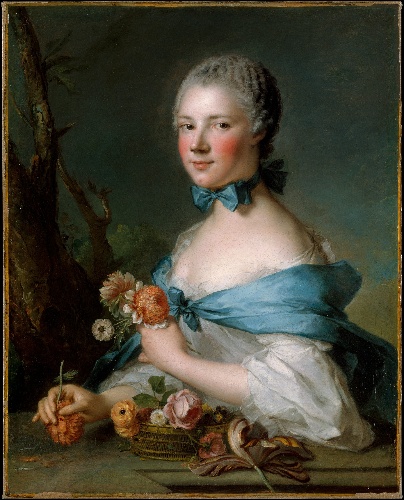
Title: Portrait of a Woman
Artist: Jean Marc Nattier
Artist bio: French, Paris 1685–1766 Paris
Date: 1753
Object type: Painting
Classification: Paintings
Medium: Oil on canvas
Dimensions: 31 1/2 x 25 1/4 in. (80 x 64.1 cm), with later additions of 1 1/4 in. (3.2 cm) at bottom, 1 in. (2.5 cm) at left, and 1/2 in. (1.3 cm) at right
Department: European Paintings
Credit line: The Jack and Belle Linsky Collection, 1982
Accession year: 1982
Repository: Metropolitan Museum of Art, New York, NY
Tags: Portraits|Women